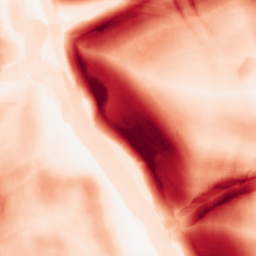
Category: morphological
Decomposition family: morphological_square
Decomposition parameters: operation: gradient
size: 15
Upsampling method: bilinear
Upsampling parameters: scale: 4
Upsampling scale: 4